Field crop: maize
Growth stage: 2
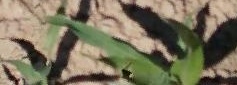
Species: maize